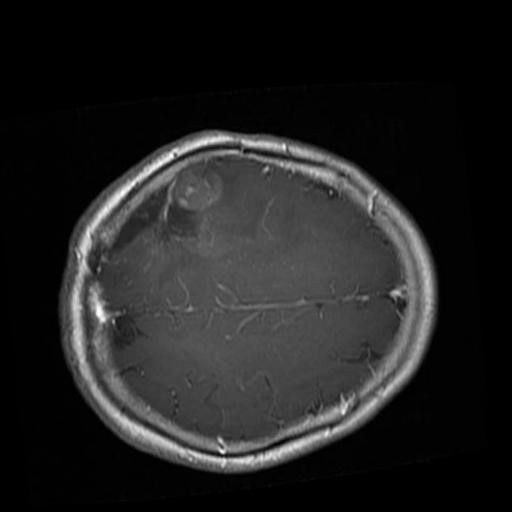
Label: brain_glioma